Question: I'm reading this paper (page 3 and page 8): <URL> where it defines a permutation function to generate a permutation of a signature. The signature is a string of bits like "1001"
It defines the permutation function as the following:

However when I apply it, it doesn't work. Suppose I have the string "1001", its indices are {0,1,2,3}. The aim is to have the indices permuted for example as {2,3,0,1}. Let p = 7, a =1 and b = 2. Now I need to permute the indices so:
pi(0) = (0+2) mod 7 = 2
pi(1) = (1+2) mod 7 = 3
pi(2) = (2+2) mod 7 = 4 <<<<<< here the problem starts as it generates a wrong value that's beyond the index space
pi(3) = (3+2) mod 7 = 5 <<<<<< same is here
So I end up with new indices as {2,3,4,5} which is invalid because I don't have 4 and 5 as indices in the first place.
What's wrong with my solution? Am I doing something wrong?
I've seen posts on stackoverflow that generate all the permutations of a string. But I want to generate one permutation using a specific permutation function. Because I want to use the same permutation function over multiple strings. Then I want to be able to create another permutation function using different parameters and apply the new one on the same set of strings/signatures.
Edit:
I found this piece of code in python that apply the same idea, but unfortunitly I never worked with python before, so I hope if someone can see what's different:
'''
class Permutation(object):
def __init__(self, maximumValue):
if not isPrime(maximumValue): raise Exception('Maximum value should be prime')
self.p, self.a, self.b = maximumValue, random.choice(range(maximumValue)[3::2]), random.choice(range(maximumValue))
def applyFunction(self, x): return (self.a*x+self.b)%self.p
def __eq__(self, other): return self.a==other.a and self.b==other.b and self.p==other.p
def __str__(self): return 'p: %s, a: %s, b: %s'%(self.p, self.a, self.b)
'''
The code is from here: <URL>
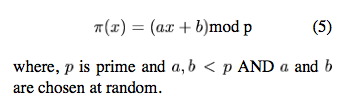
Answer: The given function is essentially a random number generator <URL> % 4'.
edit :
Thinking about this some more, this function is unlikely to be one-to-one since you will end up having things like '0 mod 4 = 4 mod 4' but '0 mod 7 != 4 mod 7'.
In order to generate elements within your range you must instead repeatedly apply the function until you get numbers in your range. So if you get 'pi(0) = 6' try 'pi(6)' instead, and if 'pi(6) = 5' try 'pi(5)'.
In the code that you posted the author seems to always use prime size arrays for permutation so he does not have this problem.